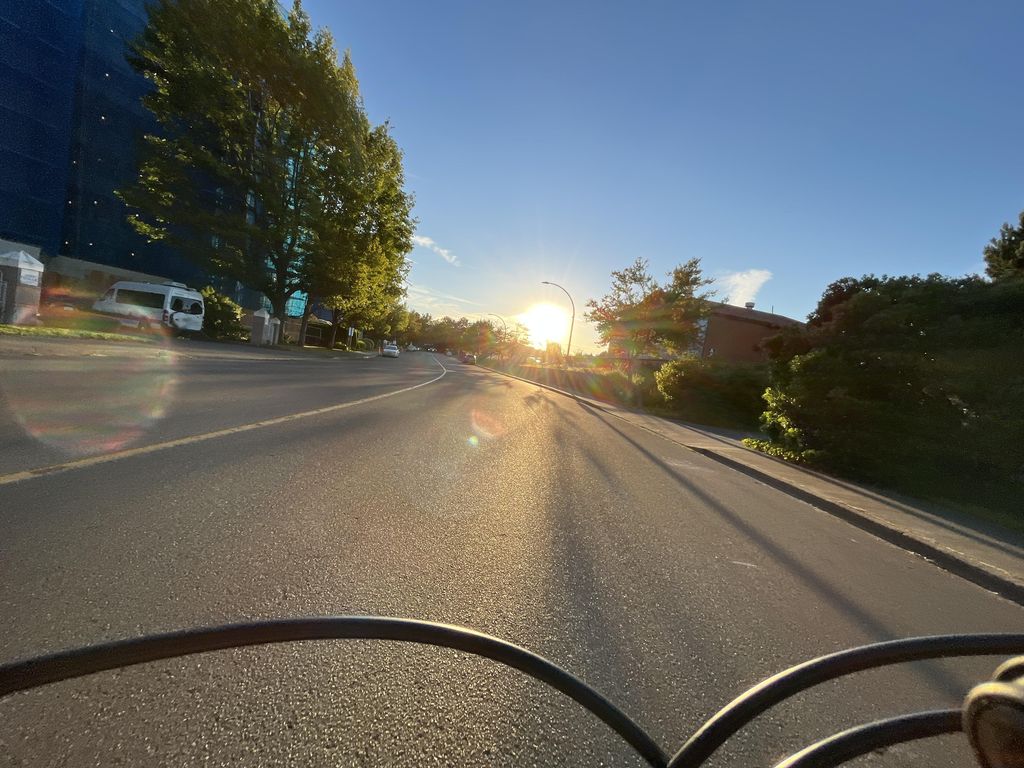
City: victoria